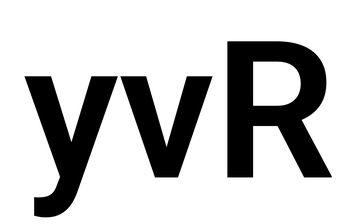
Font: Roboto_SemiBold